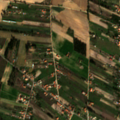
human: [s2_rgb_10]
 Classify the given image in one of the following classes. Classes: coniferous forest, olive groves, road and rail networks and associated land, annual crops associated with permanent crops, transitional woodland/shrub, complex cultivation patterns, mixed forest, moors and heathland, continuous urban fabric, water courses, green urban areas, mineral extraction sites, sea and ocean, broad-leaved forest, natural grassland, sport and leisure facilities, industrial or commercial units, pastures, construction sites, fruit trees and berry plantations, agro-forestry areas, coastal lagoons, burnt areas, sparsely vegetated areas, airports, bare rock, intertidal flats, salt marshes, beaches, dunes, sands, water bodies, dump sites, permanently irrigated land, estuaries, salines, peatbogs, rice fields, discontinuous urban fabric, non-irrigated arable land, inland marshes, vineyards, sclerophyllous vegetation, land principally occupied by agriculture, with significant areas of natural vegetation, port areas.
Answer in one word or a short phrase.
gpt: permanently irrigated land, complex cultivation patterns, mixed forest